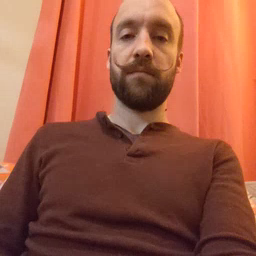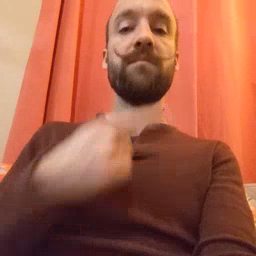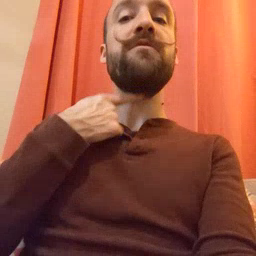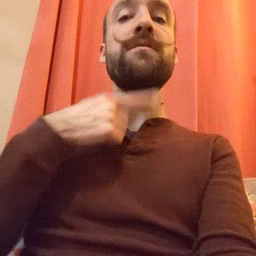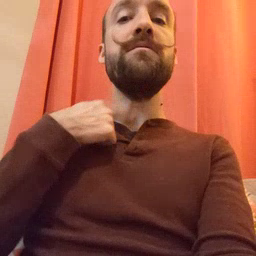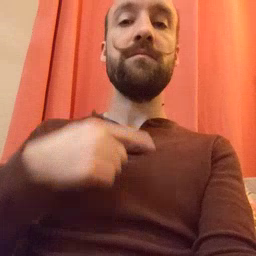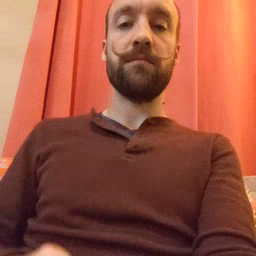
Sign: thirsty